Interaction volume radius: 5 \u00c5
Interaction volume height: 25 \u00c5
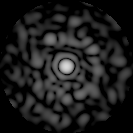
Disorder parameter: 0.8694